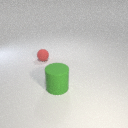
large green rubber cylinder to the right of small red rubber sphere